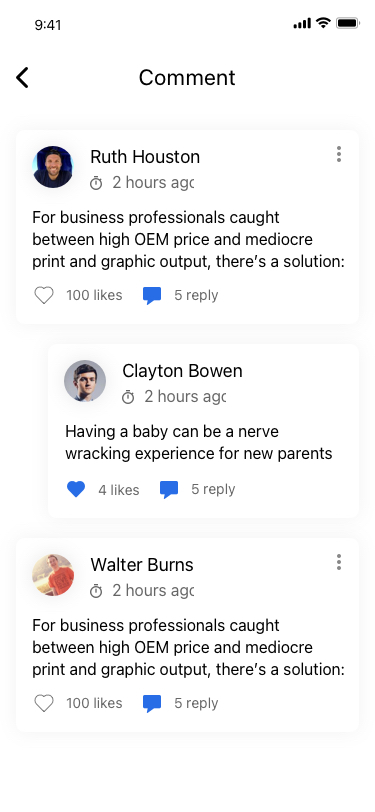
Text in this UI design:
Comment
Ruth Houston
2 hours ago
For business professionals caught between high OEM price and mediocre print and graphic output, there’s a solution: Business Express’s Eclipse line of compatible laser toner cartridges that meet or exceed OEM quality for 20% less than typical OEM price. While even brand name OEMs display “This cartridge may contain recycled components” on packaging, only Business Express, a leading U.S.-based toner cartridge remanufacturer, uses all new internal components on its Eclipse line of compatible toner cartridges, and offers a guaranty on the cartridge and printer.

To ensure the blackest blacks and sharpest colors on every print job, the Eclipse OEM-compatible toner cartridges use just premium toner and all new internal components on every remanufactured toner cartridge.

Because this includes a brand new photoelectric drum, primary charge roller, magnetic rollers, wiper and doctor blades, as well as seals and end foams to prevent leaking, each toner cartridge prints at optimum quality to the end of is life cycle. In contrast, lower quality toner cartridges and even some OEM brands may reuse internal components over and over, diminishing print quality and reliability.

Before Business Express ships any Eclipse toner cartridge, rigorous print tests are conducted to ensure quality. This includes a solid page of black and a series of halftones to make certain that text prints crisp and clear. Color tests of cyan, magenta, yellow, and black, including full solid prints and gradations, further ensure that up to 256,000 shades of color appear their best for photos, graphs, and other graphics.

“It’s untrue that remanufactured toner cartridges can’t as good as OEM or will void the warranty,” says Business Express owner Dean Gutch. “By law OEMs can’t force you to buy their brand any more than a car dealer can force you to buy their oil filter. We’re so certain that Eclipse toner cartridges will meet or exceed OEM print quality that we guaranty not only the cartridge but also the printer.”

Business Express remanufactures OEM-compatible laser toner cartridges for most major brands including Hewlett Packard, Minolta, Lexmark, and others. In addition to color and black and white toner cartridges, the company offers Magnetic Ink Character Recognition (MICR) toner cartridges, suitable by banks to print checks. They also build custom cartridges for those with special needs.

In addition to remanufacturing to satisfy the latest OEM microchip requirements, they ship nationally with next day delivery as well as internationally.
100 likes
5 reply
Walter Burns
2 hours ago
For business professionals caught between high OEM price and mediocre print and graphic output, there’s a solution: Business Express’s Eclipse line of compatible laser toner cartridges that meet or exceed OEM quality for 20% less than typical OEM price. While even brand name OEMs display “This cartridge may contain recycled components” on packaging, only Business Express, a leading U.S.-based toner cartridge remanufacturer, uses all new internal components on its Eclipse line of compatible toner cartridges, and offers a guaranty on the cartridge and printer.

To ensure the blackest blacks and sharpest colors on every print job, the Eclipse OEM-compatible toner cartridges use just premium toner and all new internal components on every remanufactured toner cartridge.

Because this includes a brand new photoelectric drum, primary charge roller, magnetic rollers, wiper and doctor blades, as well as seals and end foams to prevent leaking, each toner cartridge prints at optimum quality to the end of is life cycle. In contrast, lower quality toner cartridges and even some OEM brands may reuse internal components over and over, diminishing print quality and reliability.

Before Business Express ships any Eclipse toner cartridge, rigorous print tests are conducted to ensure quality. This includes a solid page of black and a series of halftones to make certain that text prints crisp and clear. Color tests of cyan, magenta, yellow, and black, including full solid prints and gradations, further ensure that up to 256,000 shades of color appear their best for photos, graphs, and other graphics.

“It’s untrue that remanufactured toner cartridges can’t as good as OEM or will void the warranty,” says Business Express owner Dean Gutch. “By law OEMs can’t force you to buy their brand any more than a car dealer can force you to buy their oil filter. We’re so certain that Eclipse toner cartridges will meet or exceed OEM print quality that we guaranty not only the cartridge but also the printer.”

Business Express remanufactures OEM-compatible laser toner cartridges for most major brands including Hewlett Packard, Minolta, Lexmark, and others. In addition to color and black and white toner cartridges, the company offers Magnetic Ink Character Recognition (MICR) toner cartridges, suitable by banks to print checks. They also build custom cartridges for those with special needs.

In addition to remanufacturing to satisfy the latest OEM microchip requirements, they ship nationally with next day delivery as well as internationally.
100 likes
5 reply
Having a baby can be a nerve wracking experience for new parents – not the nine months of pregnancy, I’m talking about after the infant is brought home from the hospital. It’s always the same thing, by the time they have their third child they have it all figured out, but with number one it’s a learning thing.

Baby monitors help you hear your baby’s needs without you having to be in the room with the baby. Some baby monitors are portable, or “mobile” and are small enough that you can carry it in your pocket as you do your daily chores around the house. Depending on your price range it’s best to have a base unit that plugs into the wall. The receiving unit can be like your portable phone, you can carry it around with you, and plug it back into the base unit to be recharged.

Some people find that their baby monitor can be interrupted by cell phones, mobile phones, computer networks and even your neighbors baby monitors. Be aware of any potential interruptions before you put the monitor into official use. Also, make sure you get a monitor with a receiving unit that emits a tone when the battery is going low so you won’t be caught with a dead battery.

Another consideration before purchasing a baby monitor is the range the monitors have. If you have a more regular sized home say 1,800 you probably won’t have any problem with a conventional baby monitor. If you live in a home that has square footage of 4,000 or more, or if you live in a multi level home you may need a specific type of unit.

There are baby monitors available that actually feature what is called a “sensor pad”. The pad is placed underneath the crib sheet and picks up any movement the baby may make. Some physicians recommend these types of monitors for premature babies.
4 likes
5 reply
Clayton Bowen
2 hours ago